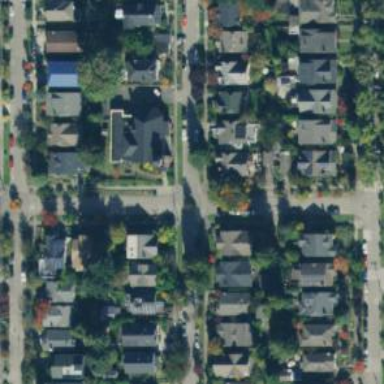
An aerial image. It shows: Residential road with separate sidewalk.